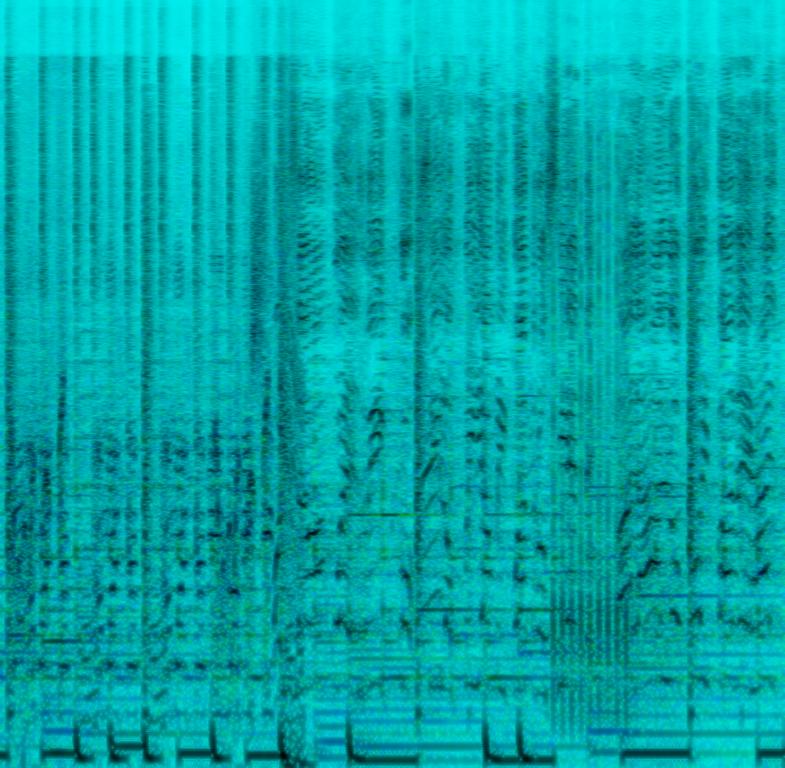
Make the singer sing this Latin rap song in vocal harmony. The song is medium  tempo with a steady drum drumming rhythm, keyboard accompaniment, string section harmony, percussive bass line and machine gunshot sounds. The song is story telling and violent in nature. The song has bad audio quality.